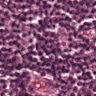
Metastatic tissue present: no